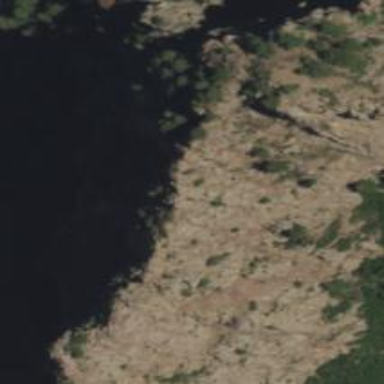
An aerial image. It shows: Cliff in nature.